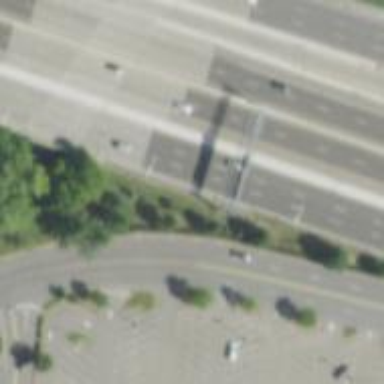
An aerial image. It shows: Trunk link highway bridge with asphalt surface.